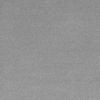
Label: dusty